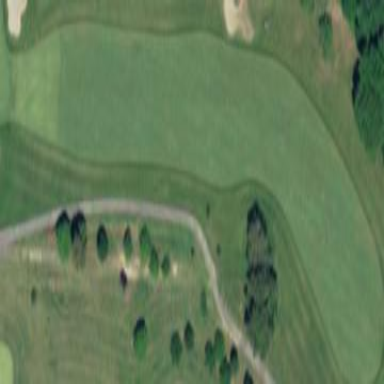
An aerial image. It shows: Golf fairway surrounded by grass.